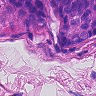
Metastatic tissue present: yes